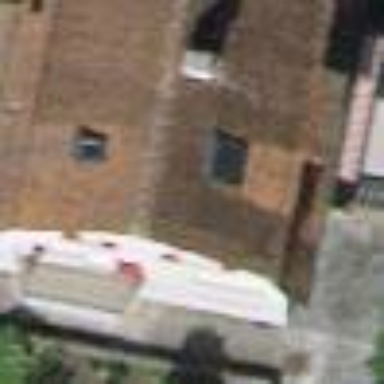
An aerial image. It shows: Detached building with gambrel roof shape.